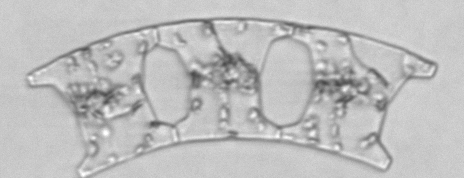
Label: Eucampia